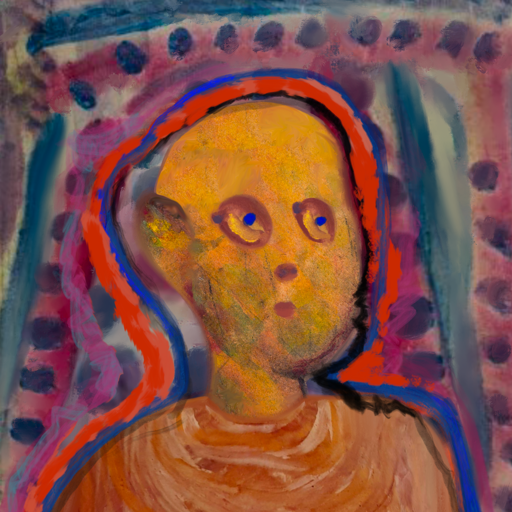
Background: HillGirl, Head And Neck Side: Gypsy_Mother, Face Side: Mother_And_Son_Son, Bust: Pious_Lady, Hair Side: Experience, Head Accessory: Blank, Second Necklace: Blank, Necklace: Blank, Baby: Blank